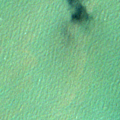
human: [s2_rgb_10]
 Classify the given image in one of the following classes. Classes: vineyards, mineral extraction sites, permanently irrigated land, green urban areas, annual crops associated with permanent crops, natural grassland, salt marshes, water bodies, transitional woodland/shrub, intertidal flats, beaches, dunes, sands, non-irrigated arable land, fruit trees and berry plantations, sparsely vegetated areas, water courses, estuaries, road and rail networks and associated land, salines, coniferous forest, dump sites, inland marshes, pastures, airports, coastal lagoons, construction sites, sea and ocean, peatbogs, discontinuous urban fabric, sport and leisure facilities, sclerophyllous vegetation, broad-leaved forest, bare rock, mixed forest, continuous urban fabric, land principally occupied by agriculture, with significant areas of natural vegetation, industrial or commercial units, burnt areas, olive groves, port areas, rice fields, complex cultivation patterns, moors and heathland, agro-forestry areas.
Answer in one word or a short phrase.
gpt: sea and ocean